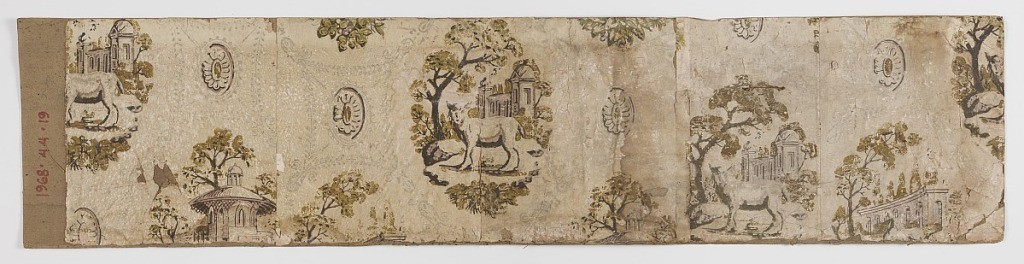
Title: Bandbox
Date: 1850–60
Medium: Block-printed paper, pasteboard support
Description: Partial bandbox side panel. On white background, possibly polished, pattern in gray, white, brown, pink, olive green with pattern sparsely distributed of neo-classical oval medallions, garden scenes - gazebo, sheep, entrance gate, and colonade. This is a bandbox bottom that has been flattened.